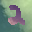
Label: 2